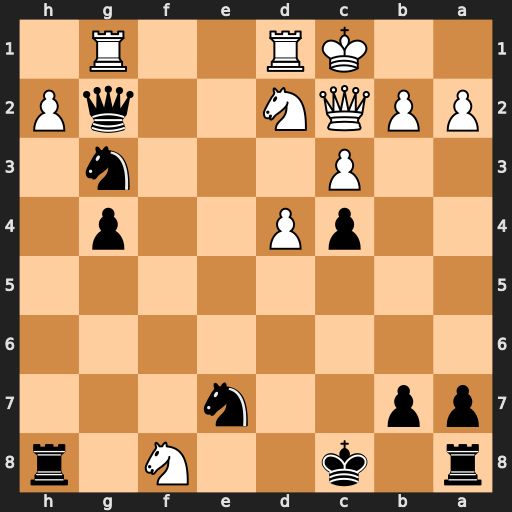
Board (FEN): r1k2N1r/pp2n3/8/8/2pP2p1/2P3n1/PPQN2qP/2KR2R1
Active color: b
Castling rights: -
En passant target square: -
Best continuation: Ne2+ Kb1 Nxg1